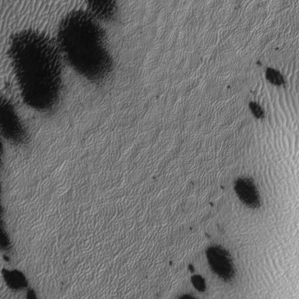
Label: frost